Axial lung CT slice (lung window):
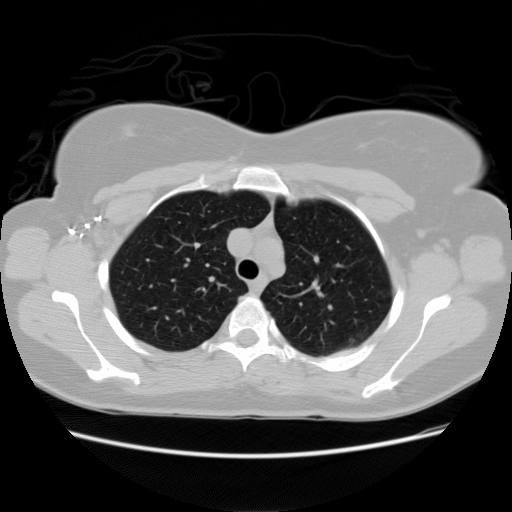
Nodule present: no